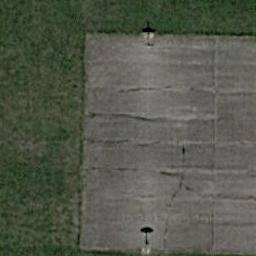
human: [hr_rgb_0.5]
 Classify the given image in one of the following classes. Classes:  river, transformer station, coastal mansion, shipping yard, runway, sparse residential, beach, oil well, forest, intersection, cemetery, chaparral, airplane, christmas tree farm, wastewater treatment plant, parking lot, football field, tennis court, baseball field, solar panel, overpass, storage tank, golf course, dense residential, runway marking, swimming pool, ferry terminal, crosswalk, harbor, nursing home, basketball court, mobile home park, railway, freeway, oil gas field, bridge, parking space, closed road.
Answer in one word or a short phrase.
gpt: basketball court